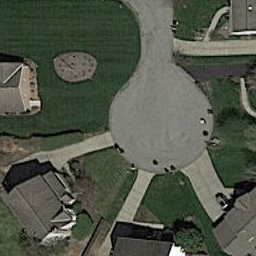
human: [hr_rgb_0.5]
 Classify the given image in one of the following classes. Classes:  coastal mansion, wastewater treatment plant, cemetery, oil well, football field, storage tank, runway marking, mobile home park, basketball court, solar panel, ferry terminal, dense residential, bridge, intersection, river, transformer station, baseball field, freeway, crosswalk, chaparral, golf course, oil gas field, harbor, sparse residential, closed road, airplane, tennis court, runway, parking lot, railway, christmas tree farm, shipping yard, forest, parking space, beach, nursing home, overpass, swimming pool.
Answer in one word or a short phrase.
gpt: closed road